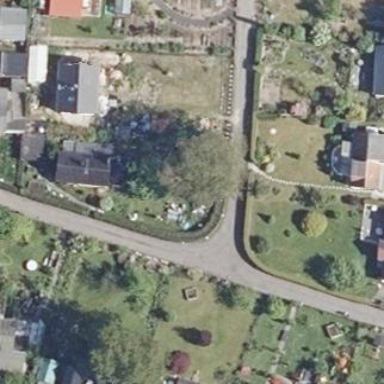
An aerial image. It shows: Plot in the allotments.